Question: I got a AutoCompleteTextView which gets linked to a standard SimpleAdapter. The adapter loads autocomplete values from a 'ArrayList<Map<String,String>>' called CITIES.
Now, what happens is that when I start typing the AutoCompleteTextView correctly shows me all the entries which include the part of text I already wrote. But what I'd like to get is to see on top of the dropdown list all the items which with the text I wrote and, after that, all the other items in, say, A-Z order. This is because if you're looking for hotels in Venice you want for sure to see VENICE at the top of the list.

I know this is mainly a data problem and we should not retrieve city names in such a ugly fashion, but this is what we do have now. So my question is: is there any way to tell the AutoCompleteTextView in which order it should show the items in the dropdown list?
Thank you
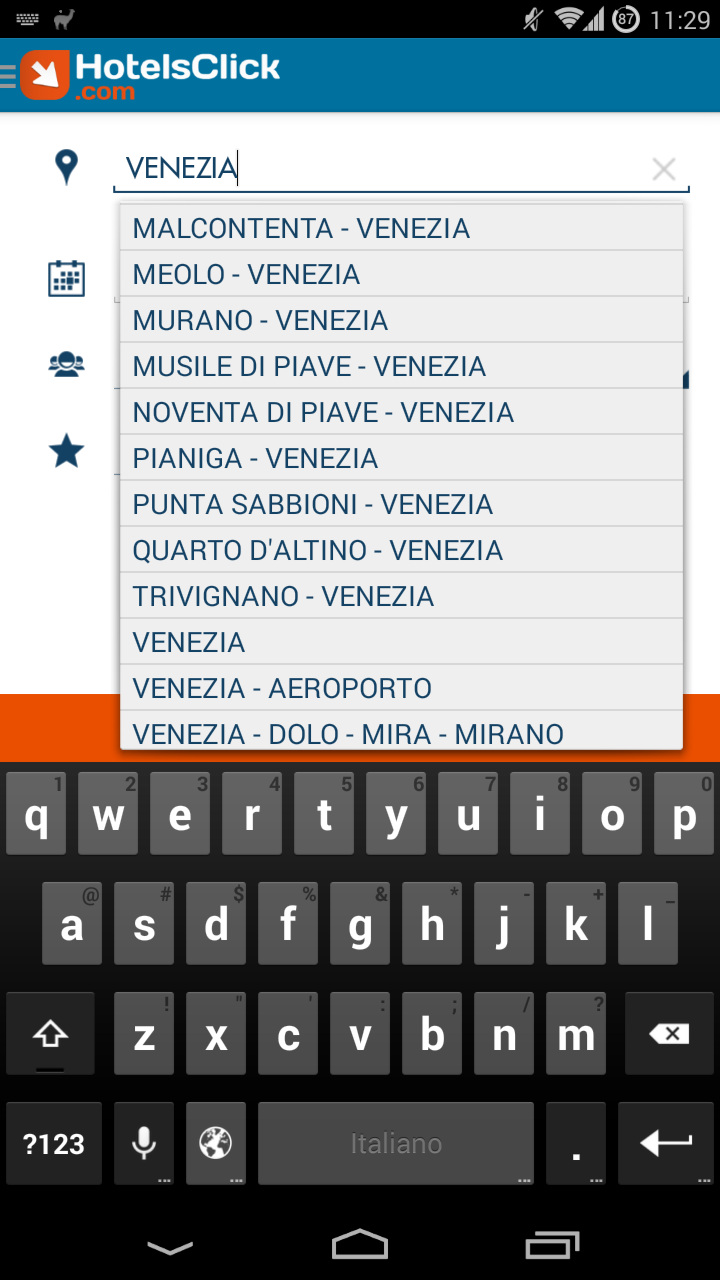
Answer: You will have to write a custom sorting function in Android. That way you can control the way elements are sorted inside of a list. See this answer to see how to write a custom sorting function: <URL>